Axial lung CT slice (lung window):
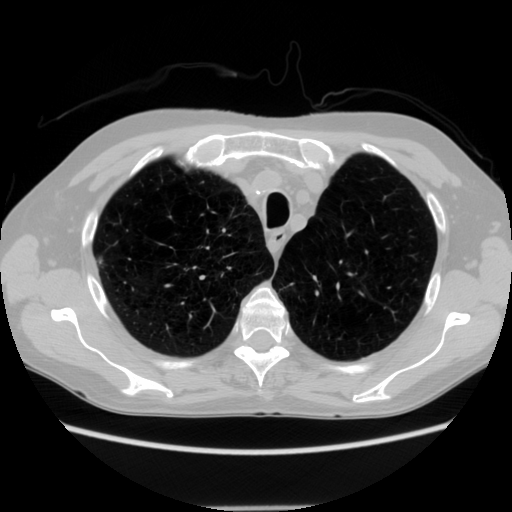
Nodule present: yes
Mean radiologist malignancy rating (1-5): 2.5